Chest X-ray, AP view. Patient: 24 years old, sex F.
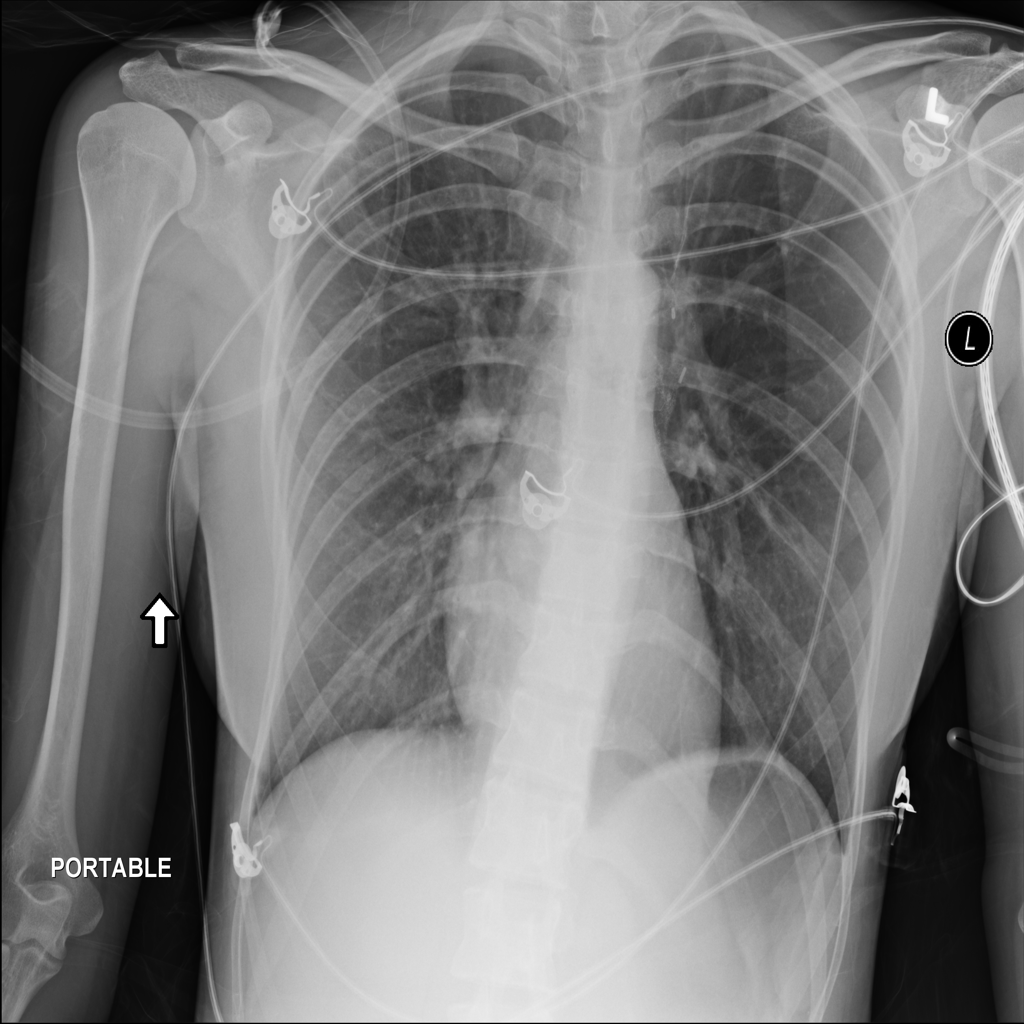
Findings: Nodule